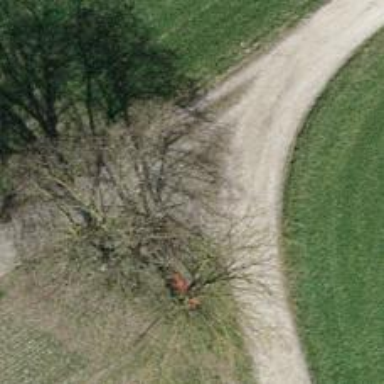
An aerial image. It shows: Red bench.